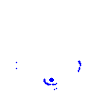
Particle: pion